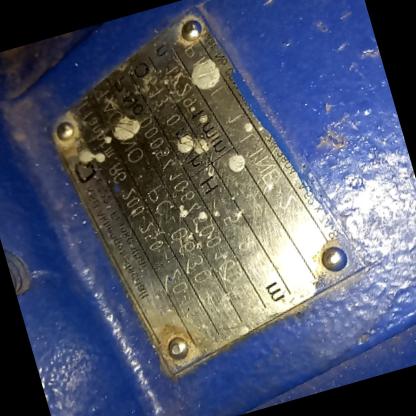
Klasa: tabliczka-znamionowa